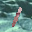
Label: 1